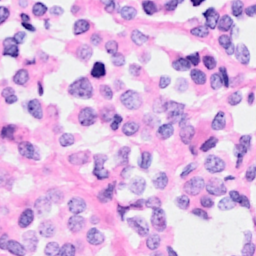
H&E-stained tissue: Breast